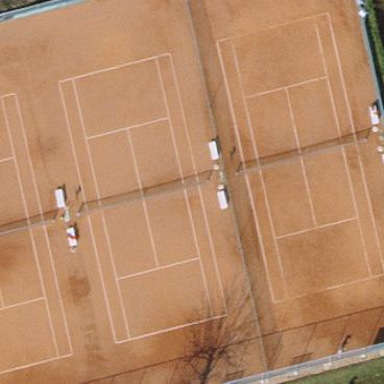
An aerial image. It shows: Tennis court on pitch designated for leisure land.